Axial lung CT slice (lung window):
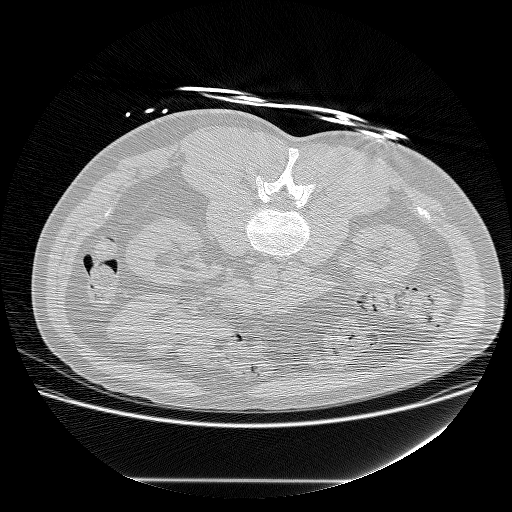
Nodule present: no